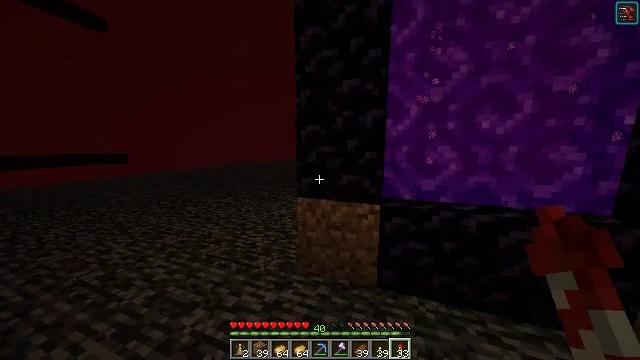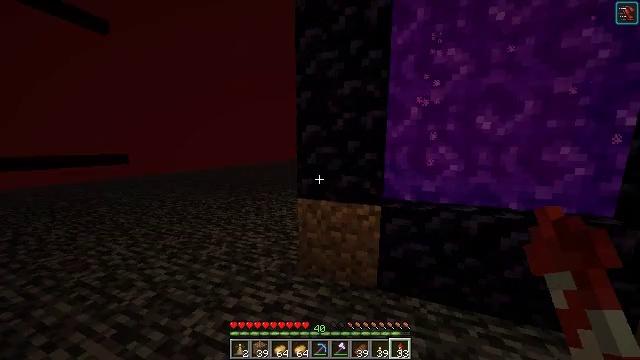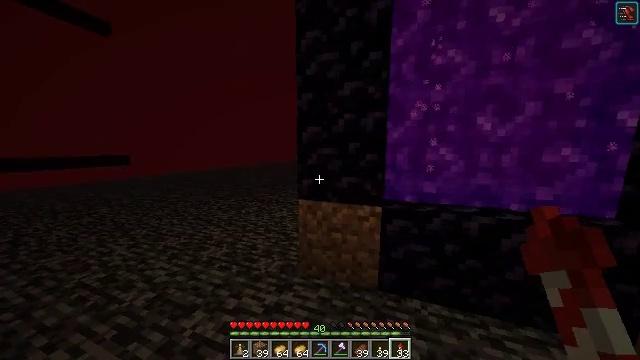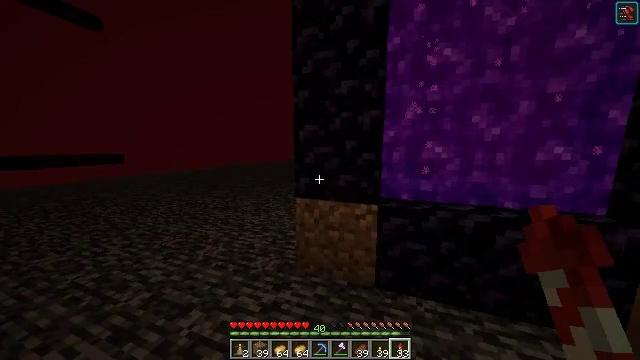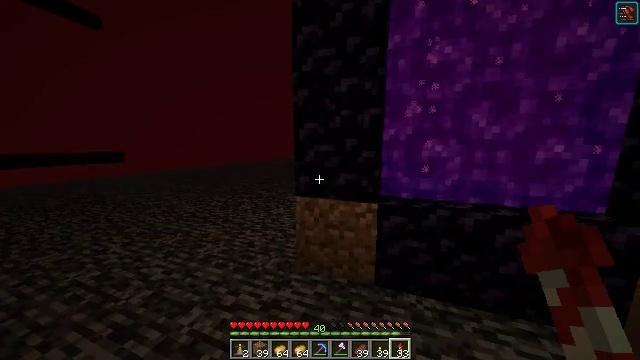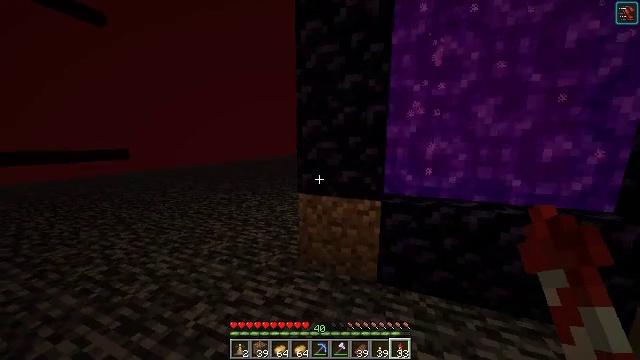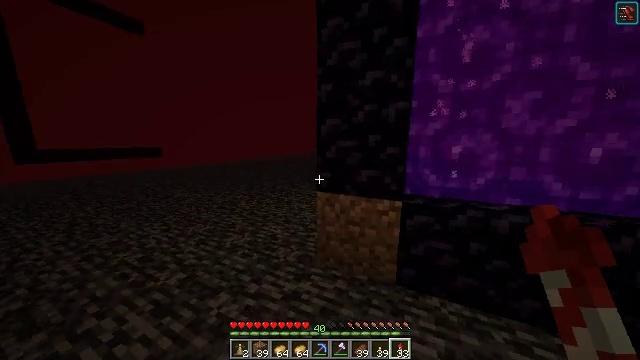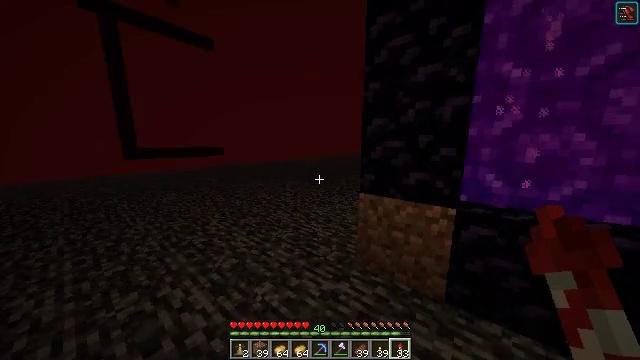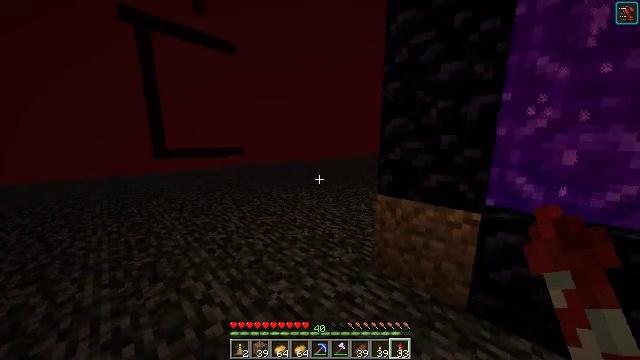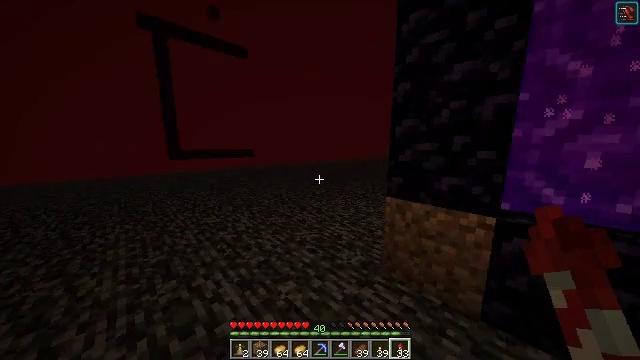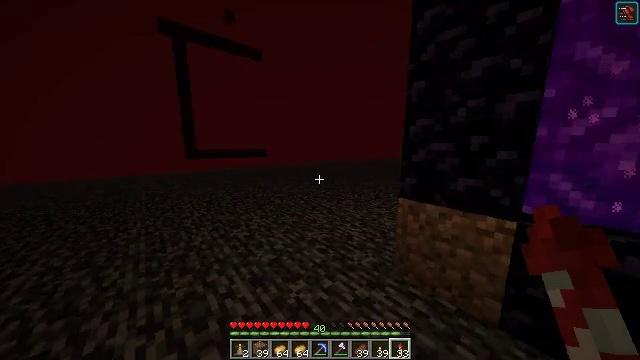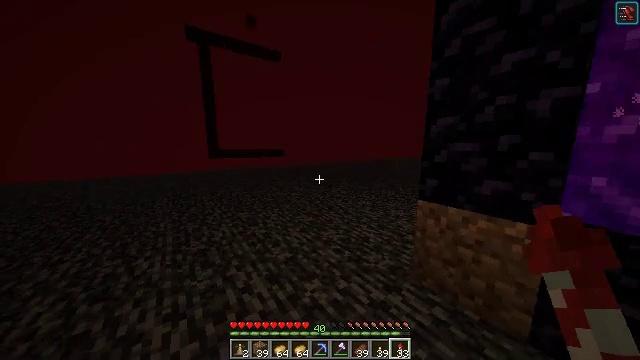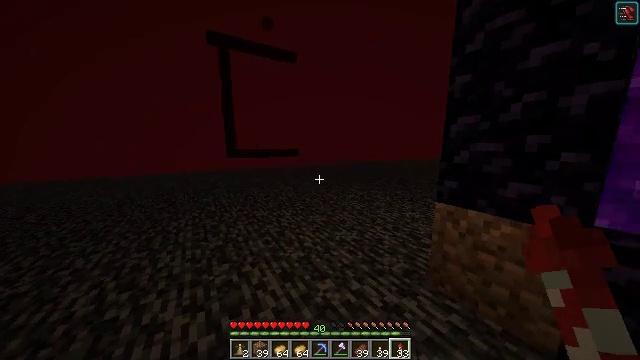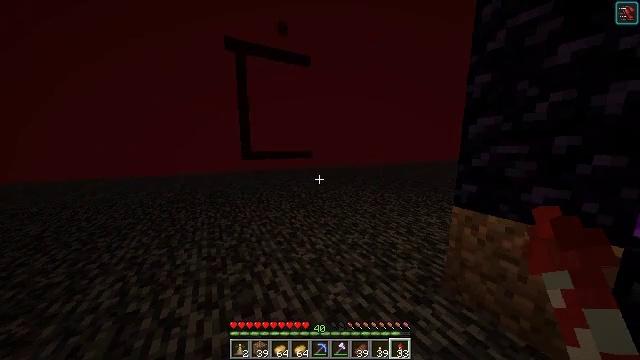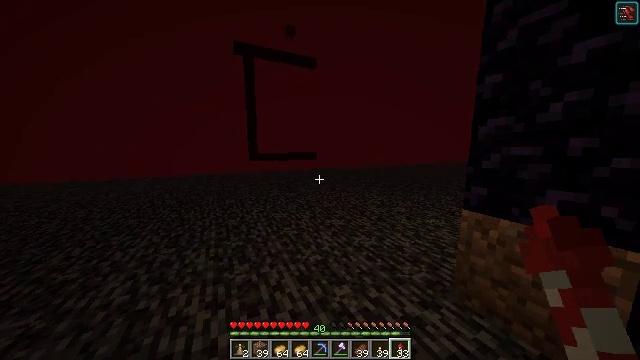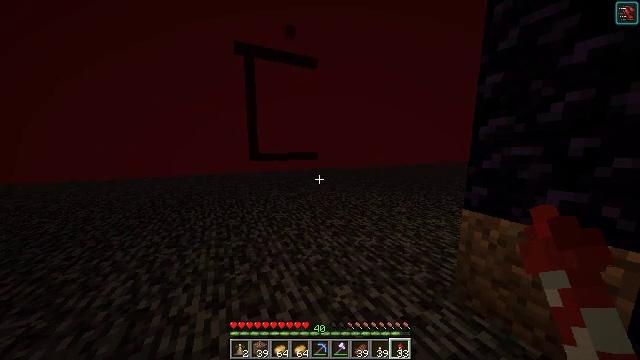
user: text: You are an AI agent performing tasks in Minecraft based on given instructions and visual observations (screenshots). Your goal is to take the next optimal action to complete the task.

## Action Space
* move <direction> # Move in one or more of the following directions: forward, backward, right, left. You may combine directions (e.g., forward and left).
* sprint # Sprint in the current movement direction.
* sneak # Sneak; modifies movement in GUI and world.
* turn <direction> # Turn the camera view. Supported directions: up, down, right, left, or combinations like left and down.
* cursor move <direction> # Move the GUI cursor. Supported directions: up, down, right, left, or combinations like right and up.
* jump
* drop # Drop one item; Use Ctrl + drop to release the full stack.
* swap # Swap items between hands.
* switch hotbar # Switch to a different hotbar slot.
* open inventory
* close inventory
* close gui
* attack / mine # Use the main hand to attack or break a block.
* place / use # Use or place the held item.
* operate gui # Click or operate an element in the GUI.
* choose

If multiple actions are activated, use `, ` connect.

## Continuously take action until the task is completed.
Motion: motion action
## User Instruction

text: Remove a potato from the inventory.
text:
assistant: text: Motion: no_op
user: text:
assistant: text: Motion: no_op
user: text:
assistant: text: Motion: no_op
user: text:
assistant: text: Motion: no_op
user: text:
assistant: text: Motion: no_op
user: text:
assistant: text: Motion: turn left
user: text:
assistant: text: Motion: turn left
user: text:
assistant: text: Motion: turn left
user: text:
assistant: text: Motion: turn left
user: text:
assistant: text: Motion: turn left
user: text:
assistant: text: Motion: turn left
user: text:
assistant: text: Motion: turn left
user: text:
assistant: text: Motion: turn left
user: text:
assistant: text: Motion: turn left
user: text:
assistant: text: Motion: no_op
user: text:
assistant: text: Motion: no_op
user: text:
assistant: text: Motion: no_op
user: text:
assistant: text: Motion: no_op
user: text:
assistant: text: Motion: no_op
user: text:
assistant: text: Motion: no_op
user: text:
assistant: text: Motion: no_op
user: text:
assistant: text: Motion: no_op
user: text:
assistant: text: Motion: no_op
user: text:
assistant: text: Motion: no_op
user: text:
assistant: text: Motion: no_op
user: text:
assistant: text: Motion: no_op
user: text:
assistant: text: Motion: no_op
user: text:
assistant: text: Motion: no_op
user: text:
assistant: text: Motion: no_op
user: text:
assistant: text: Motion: no_op